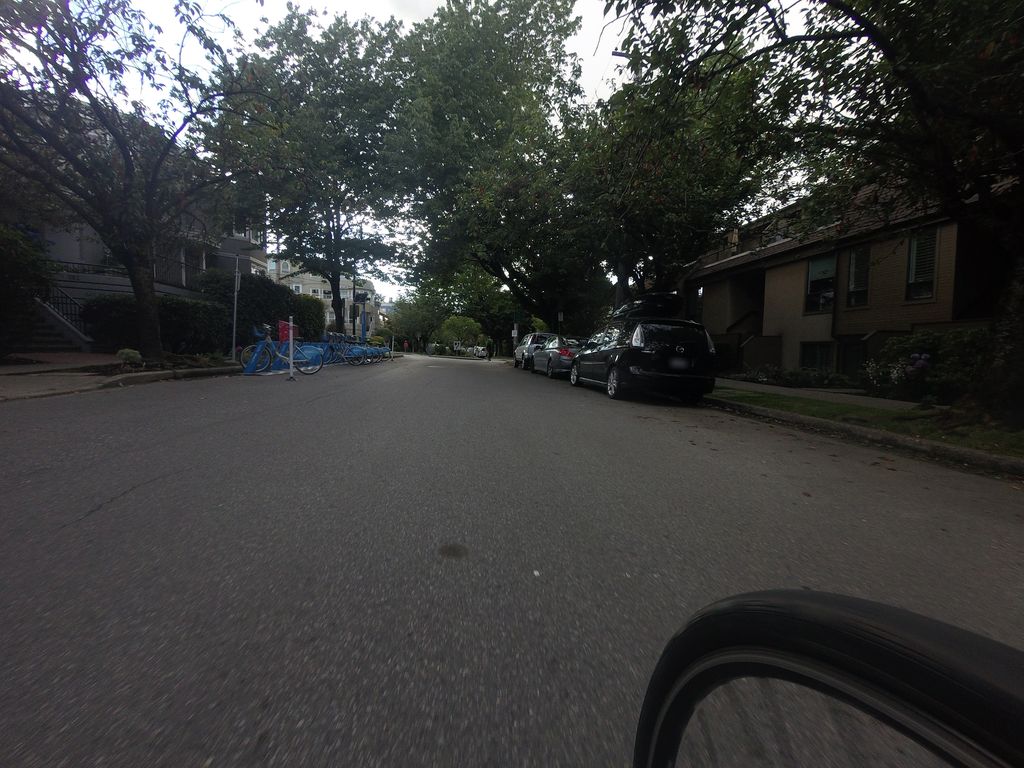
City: vancouver